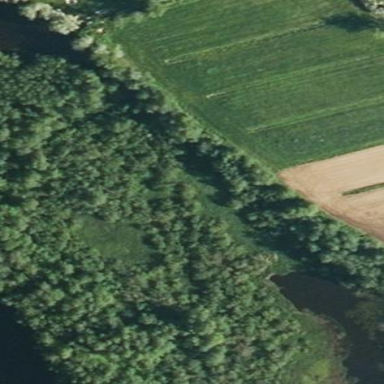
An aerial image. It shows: Swampy wetland area.